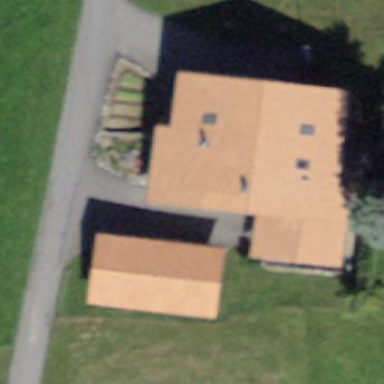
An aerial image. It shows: Residential building.